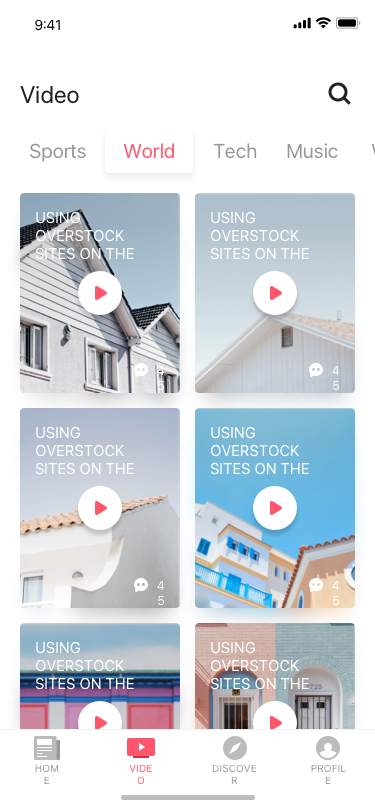
Text in this UI design:
Video
Sports
World
Tech
Music
World
Using Overstock Sites On The Net For Cookware Purchases
45
Using Overstock Sites On The Net For Cookware Purchases
45
Using Overstock Sites On The Net For Cookware Purchases
45
Using Overstock Sites On The Net For Cookware Purchases
45
Using Overstock Sites On The Net For Cookware Purchases
45
Using Overstock Sites On The Net For Cookware Purchases
45